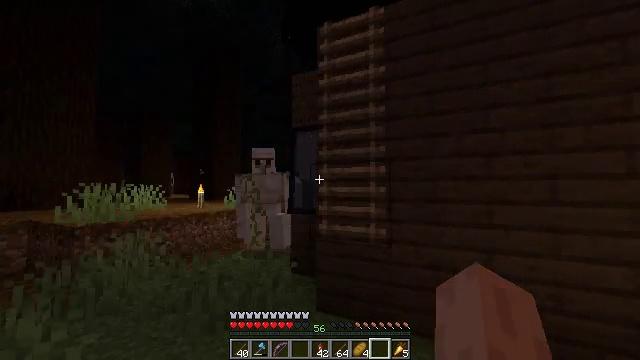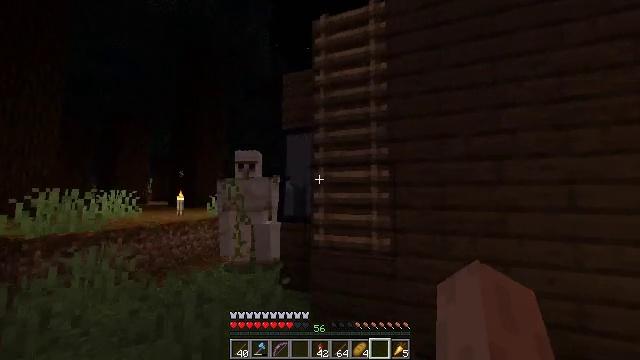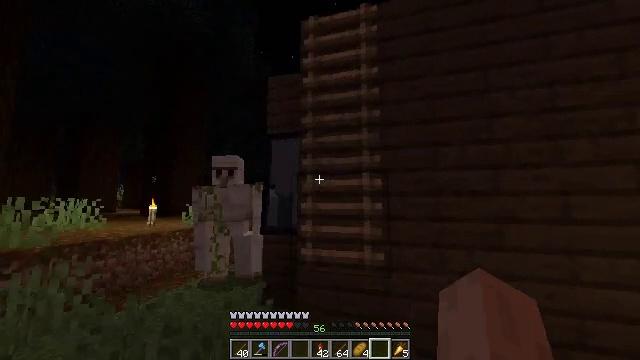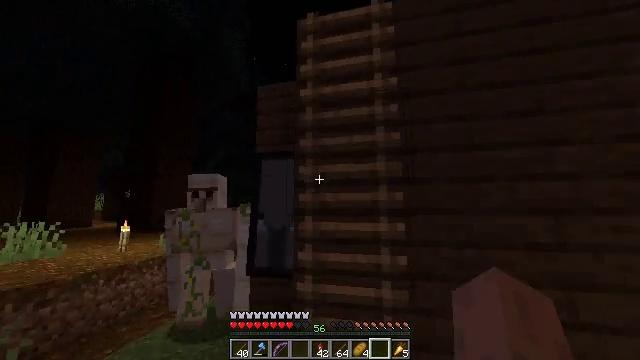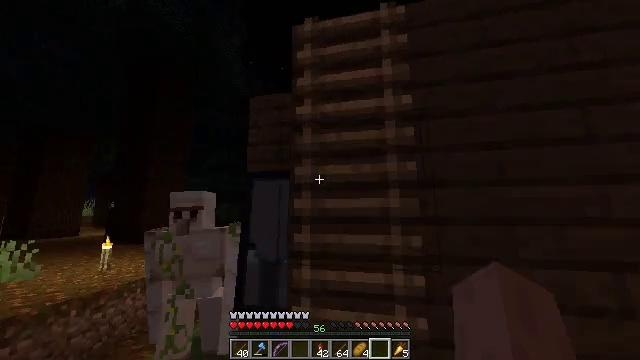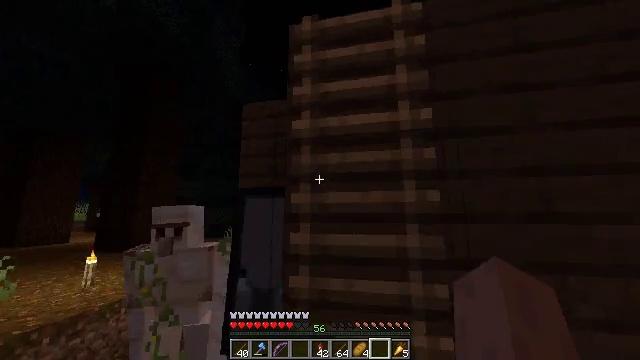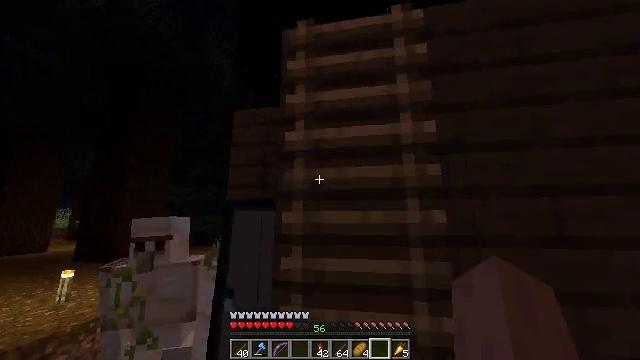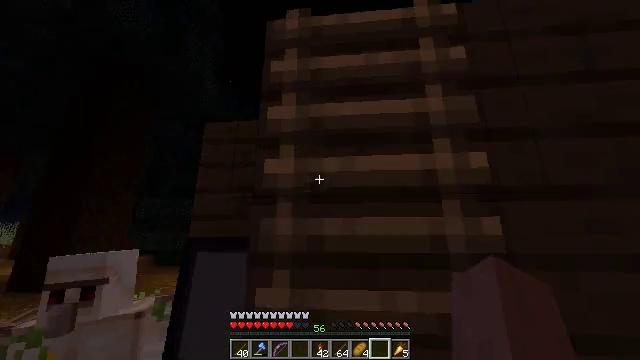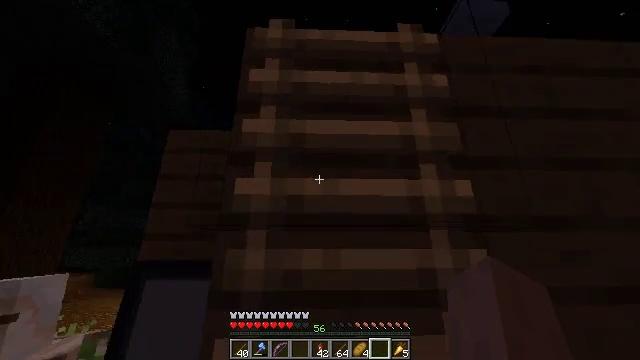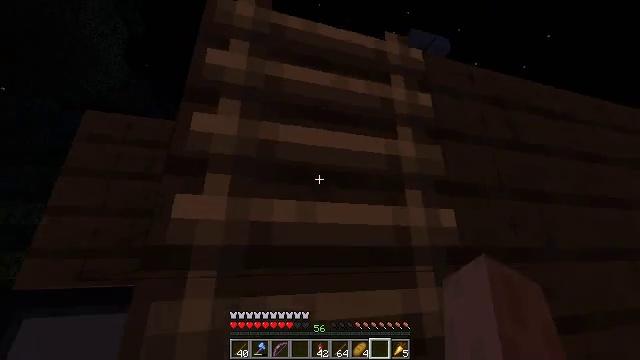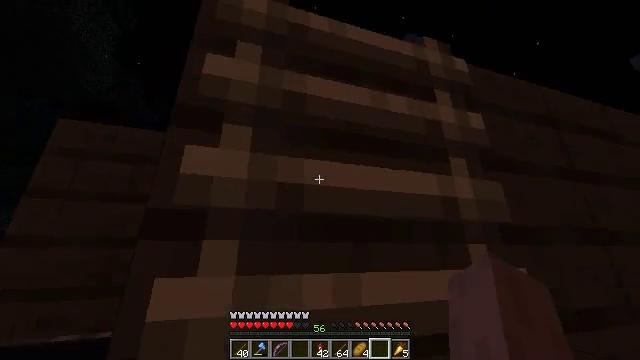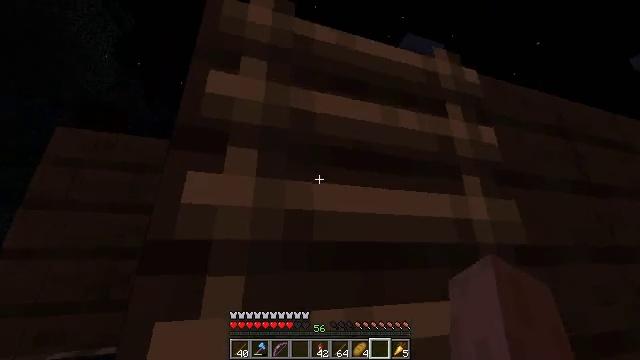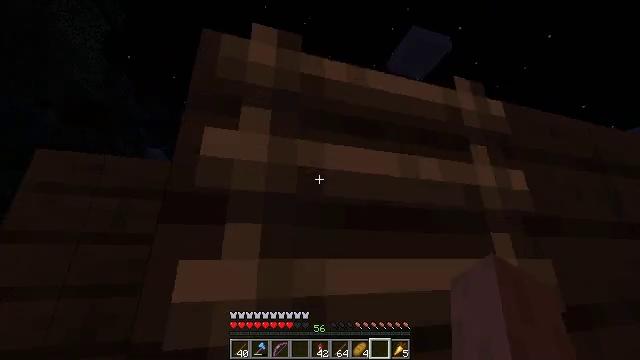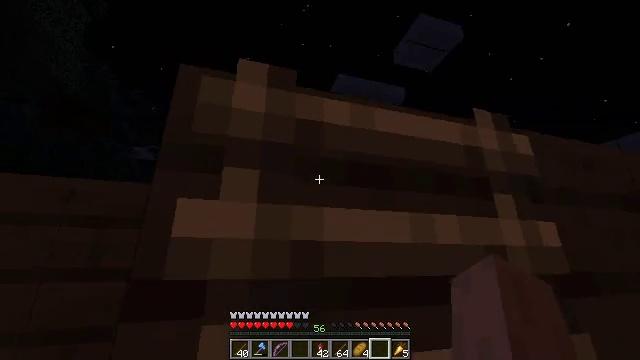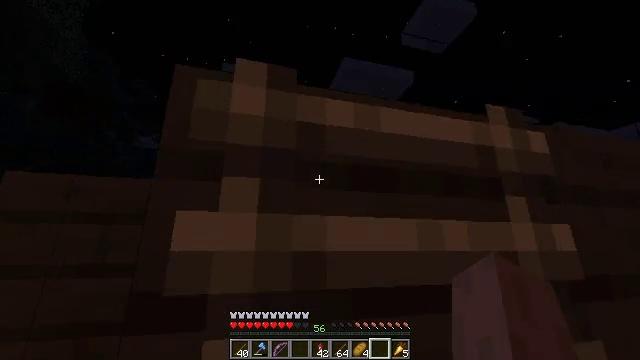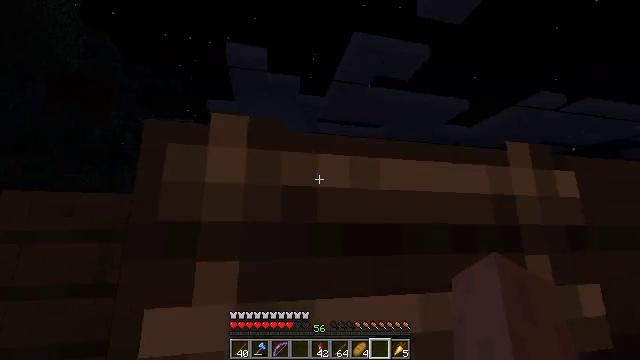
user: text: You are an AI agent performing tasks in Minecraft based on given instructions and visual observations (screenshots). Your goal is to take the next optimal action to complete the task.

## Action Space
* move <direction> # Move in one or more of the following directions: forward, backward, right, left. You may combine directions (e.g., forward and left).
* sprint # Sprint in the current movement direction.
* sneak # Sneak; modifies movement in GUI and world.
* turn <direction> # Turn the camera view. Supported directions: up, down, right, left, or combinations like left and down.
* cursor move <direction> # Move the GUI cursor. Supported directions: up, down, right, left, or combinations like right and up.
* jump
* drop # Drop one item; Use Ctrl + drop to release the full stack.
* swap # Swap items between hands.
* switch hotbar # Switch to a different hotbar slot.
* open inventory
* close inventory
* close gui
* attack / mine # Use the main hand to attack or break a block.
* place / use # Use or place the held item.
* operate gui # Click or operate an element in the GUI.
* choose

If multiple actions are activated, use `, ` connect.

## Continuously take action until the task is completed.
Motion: motion action
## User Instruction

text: Collect the shulker box to move it.
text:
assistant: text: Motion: move forward, turn right and up
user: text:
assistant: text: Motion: move forward, turn right and up
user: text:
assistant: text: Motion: move forward, turn right and up, jump
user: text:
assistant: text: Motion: move forward, jump
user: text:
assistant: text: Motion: move forward, jump
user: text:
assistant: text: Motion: move forward, turn right and up, jump
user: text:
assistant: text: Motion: move forward, turn right and up, jump
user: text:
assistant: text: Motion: move forward, sprint, turn right and up, jump
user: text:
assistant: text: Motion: move forward, sprint, turn right, jump
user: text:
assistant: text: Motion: move forward, sprint, turn right, jump
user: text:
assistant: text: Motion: move forward, sprint, jump
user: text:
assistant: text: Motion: move forward and move right, sprint, jump
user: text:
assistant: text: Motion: move forward and move right, jump
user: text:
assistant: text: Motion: move forward and move right, turn left and down, jump
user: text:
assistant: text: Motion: move forward, sprint, turn left and down, jump
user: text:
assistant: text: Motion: move forward, sprint, turn left and down, jump
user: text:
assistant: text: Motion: move forward, sprint, turn down, jump
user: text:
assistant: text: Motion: move forward, sprint, turn down, jump
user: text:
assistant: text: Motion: move forward, sprint, turn right and down
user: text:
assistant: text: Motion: move forward, sprint, turn right and down
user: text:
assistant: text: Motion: move forward, sprint, turn down
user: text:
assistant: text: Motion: move forward, sprint, turn down
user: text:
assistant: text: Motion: move forward, sprint, turn down
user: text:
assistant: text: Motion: move forward, sprint, turn down
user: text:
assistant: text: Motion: move forward, sprint, turn down
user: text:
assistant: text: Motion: move forward, sprint, turn down
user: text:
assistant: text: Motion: move forward, sprint, turn right and down
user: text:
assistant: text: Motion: move forward, sprint, turn down
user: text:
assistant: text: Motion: move forward, sprint, turn right and down
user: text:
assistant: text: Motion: move forward, sprint, turn right and down